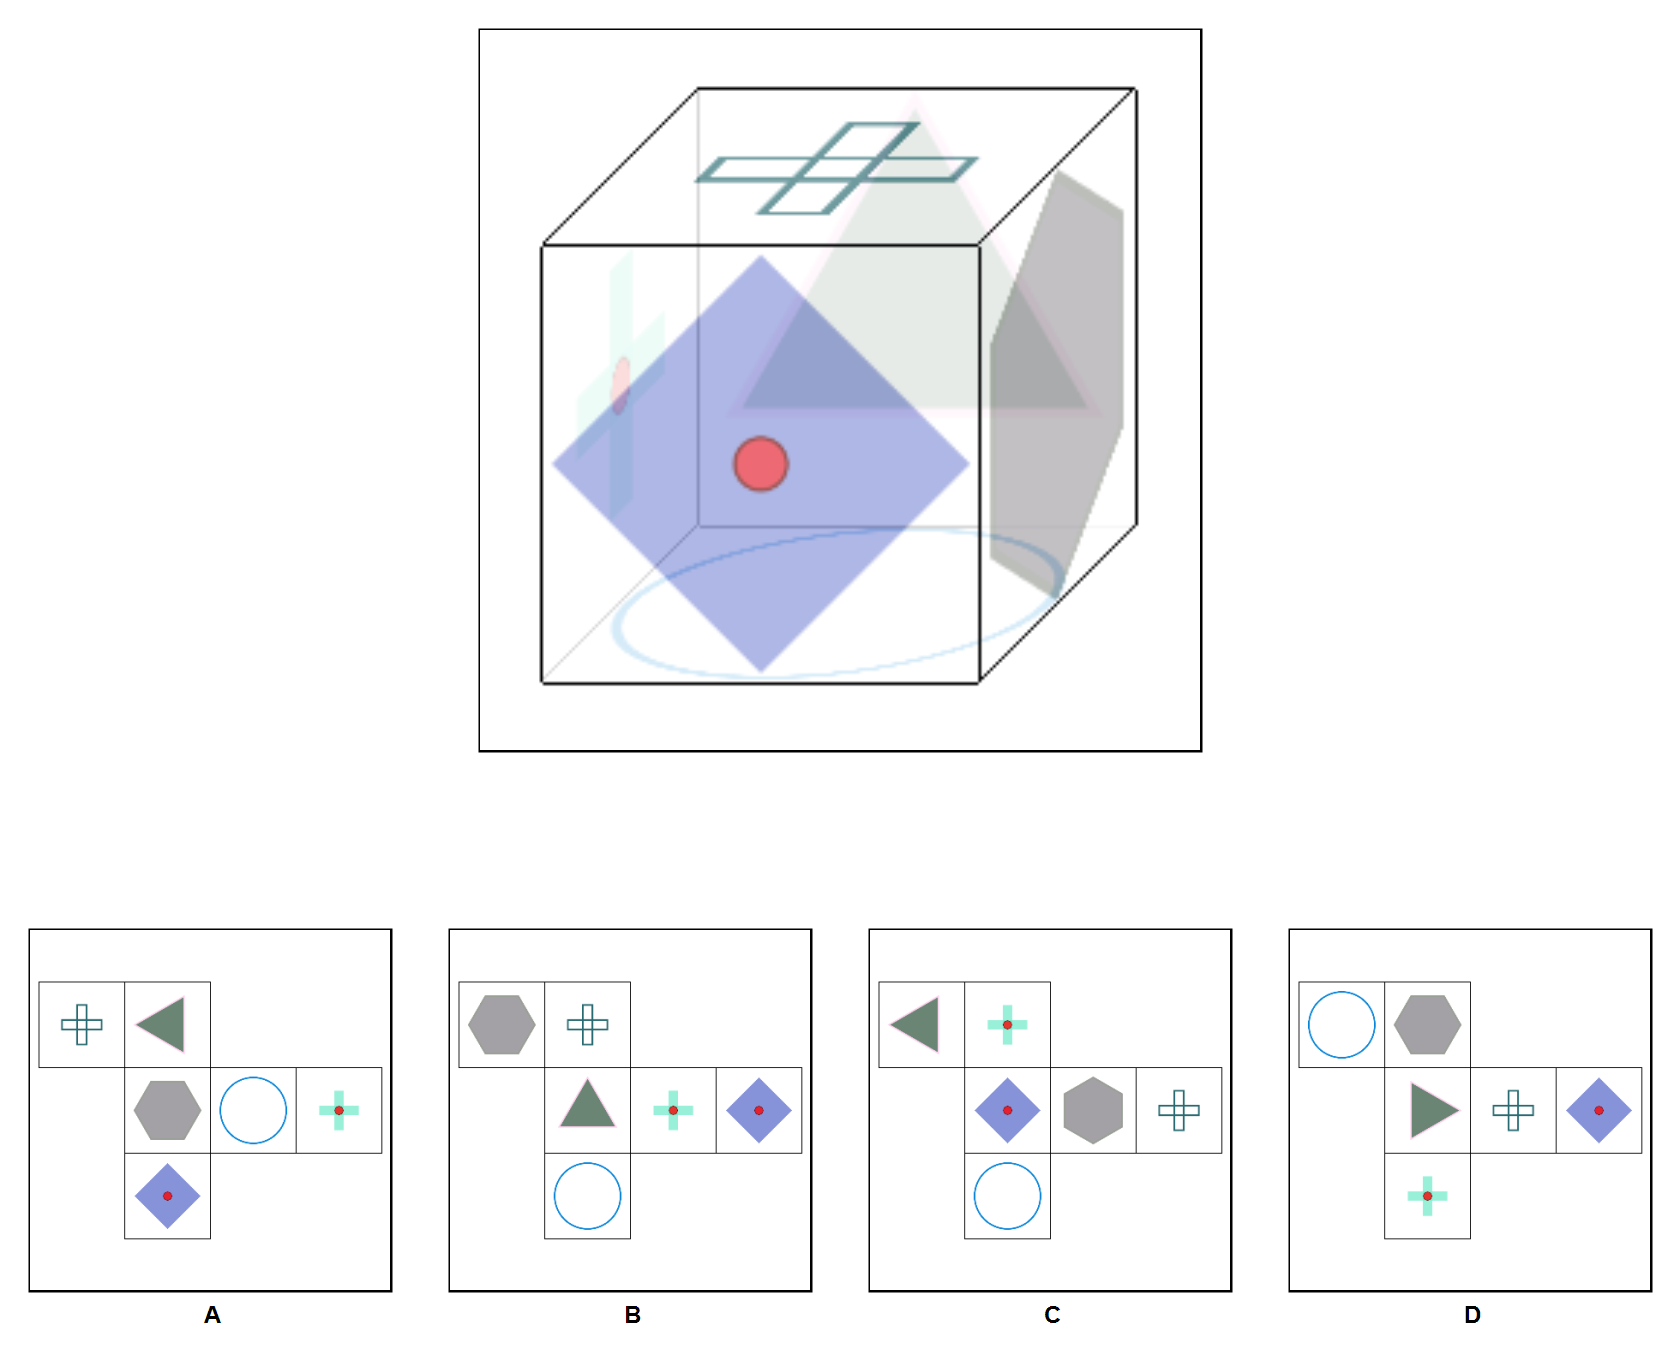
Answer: C